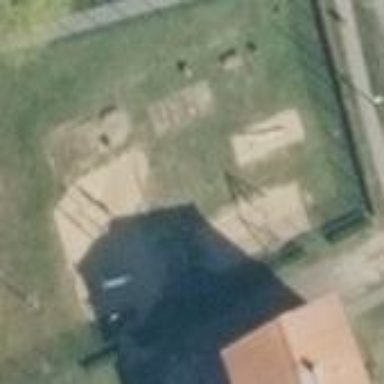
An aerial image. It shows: Playground area for leisure land.